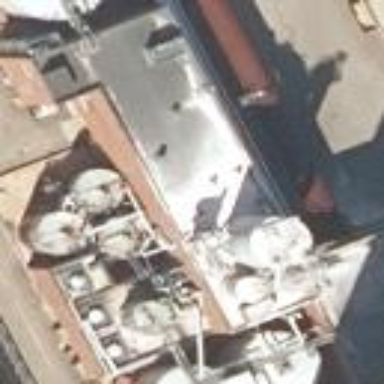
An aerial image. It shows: Industrial building.